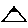
Label: triangle